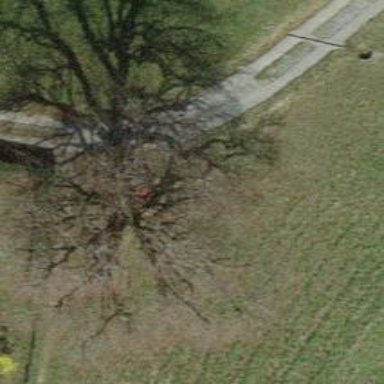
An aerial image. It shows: Red bench.